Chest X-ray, PA view. Patient: 70 years old, sex M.
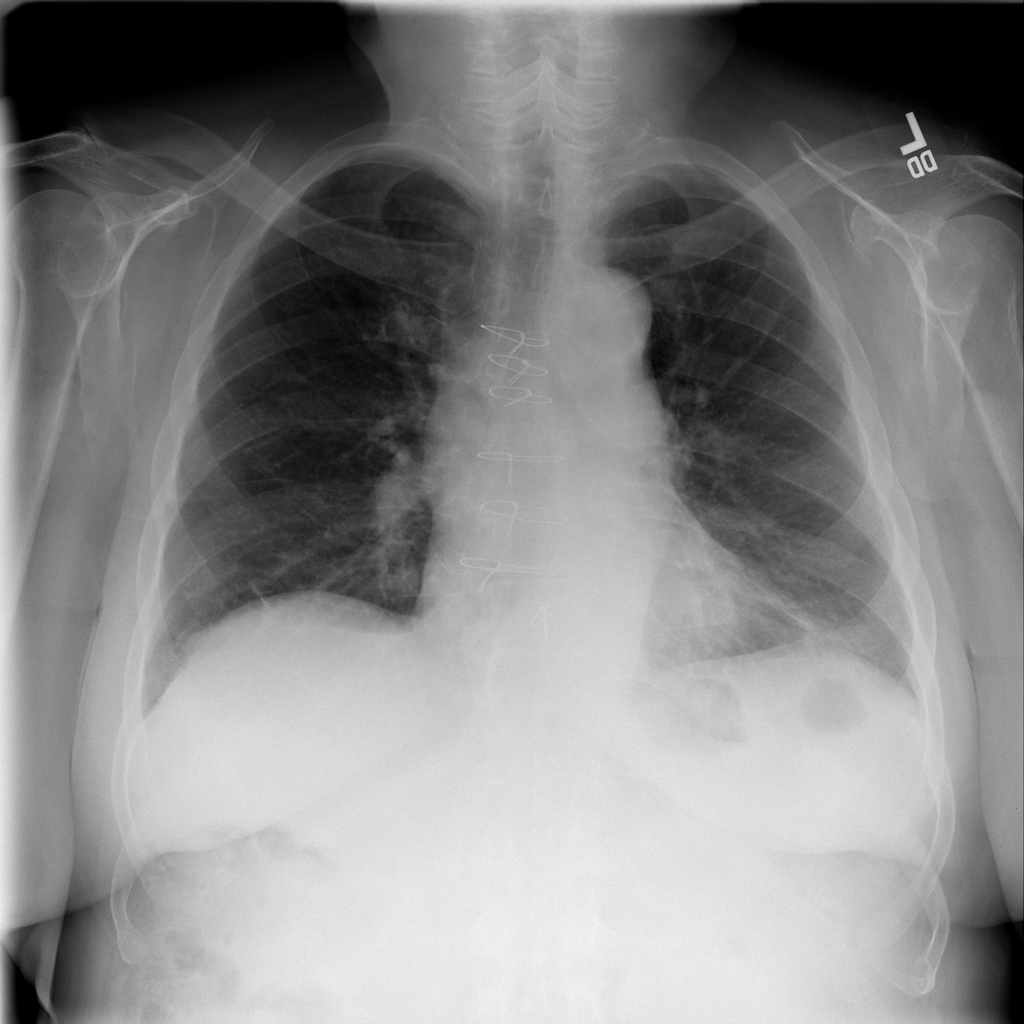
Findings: No Finding